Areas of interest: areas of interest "Industrial"
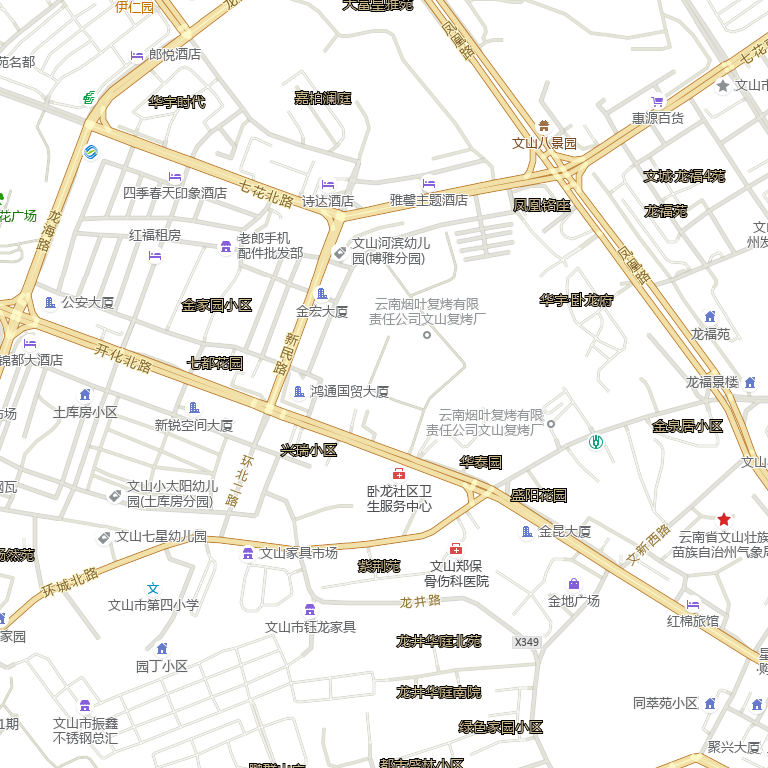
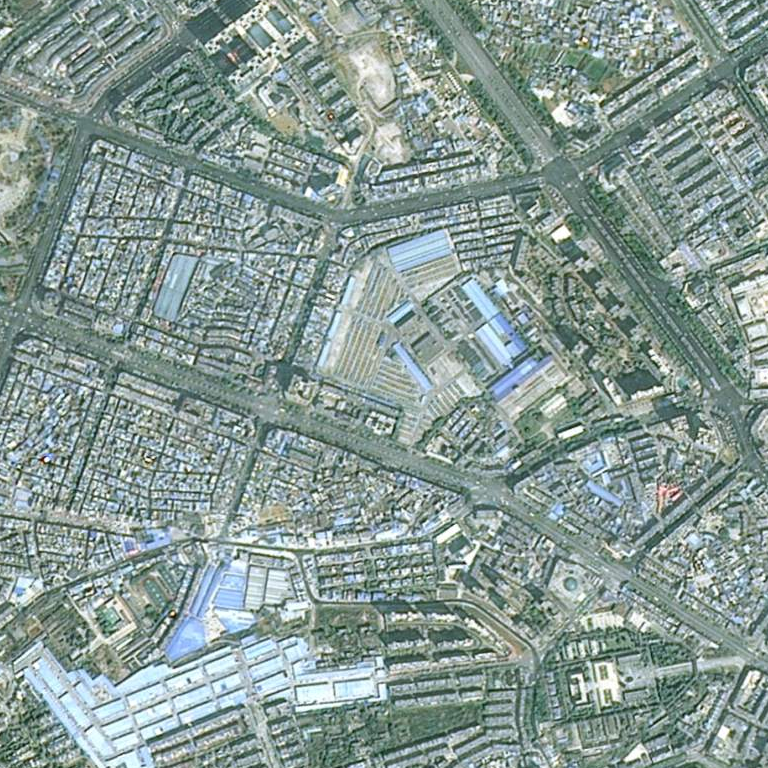